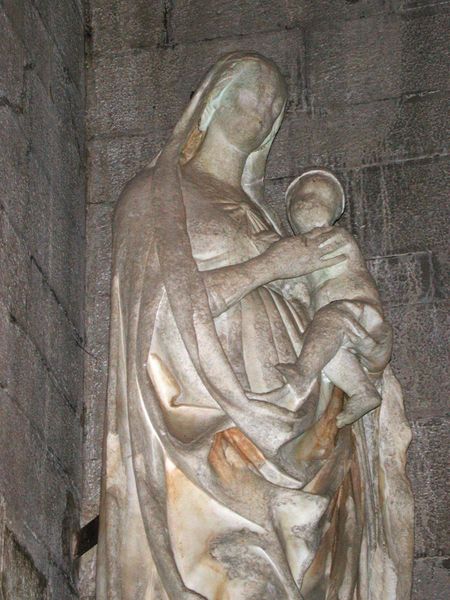
Titel: Madonna mit Kind
Künstler: Luca della Robbia
Standort: Lucca, S. Michele in Foro (EU - I)
Schlagwörter: hand, weiß, braun, brust, frau, marmor, schleier, tuch, arm, falten, gesicht, stein, kirche, figur, gewand, mantel, gewänder, kind, mutter, skulptur, statue, ecke, haltung, mauer, baby, bronze, plastik, foto, fotografie, photographie, halterung, nische, religion, photo, sandstein, christus, jesus, gips, heilig, maria, madonna, mutter gottes, säugling, bauwerk, skultpur, ablagerungen, mantelschließe, verwittert, steinplastik, steinbildhauerei